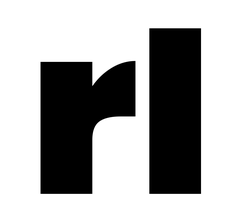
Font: Poppins-Black